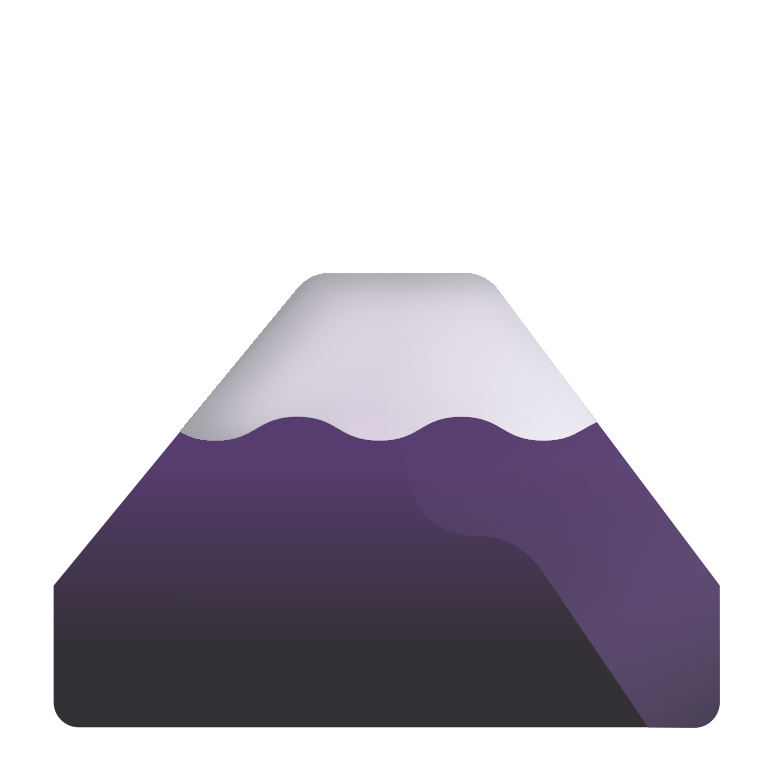
mount fuji color